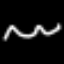
Label: squiggle